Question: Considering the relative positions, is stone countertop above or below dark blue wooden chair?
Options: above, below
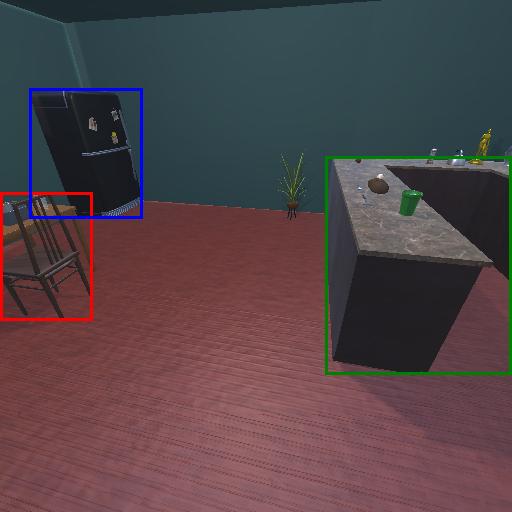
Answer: above